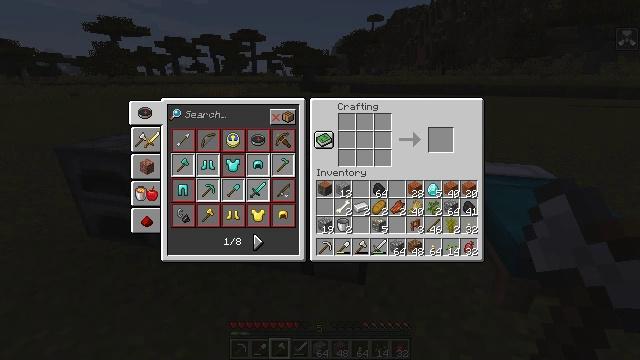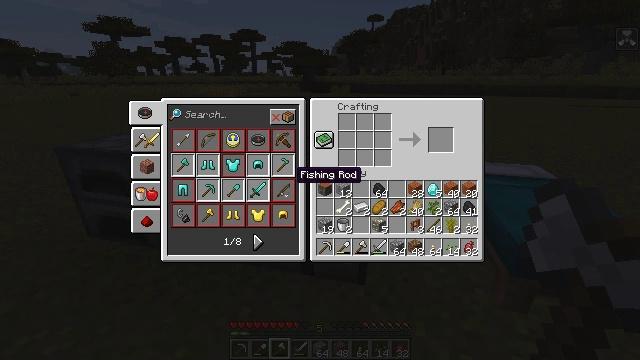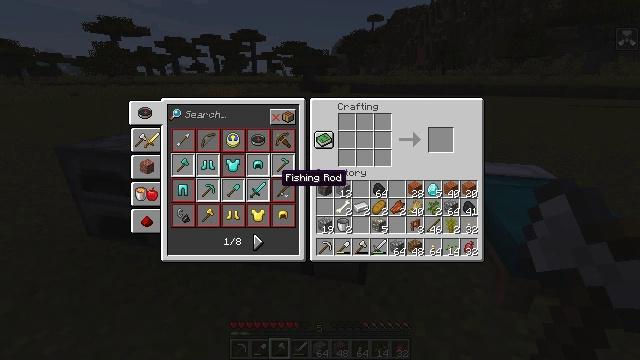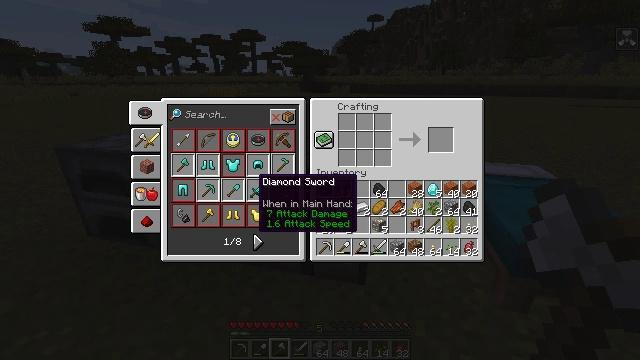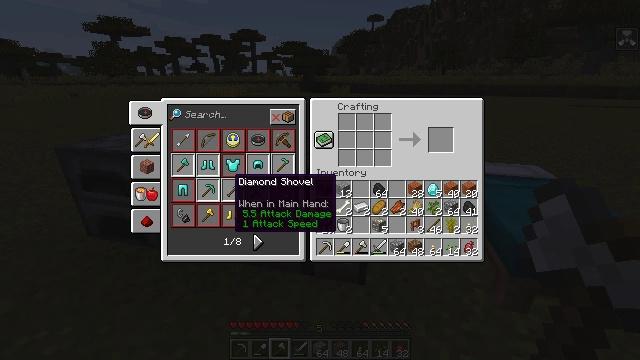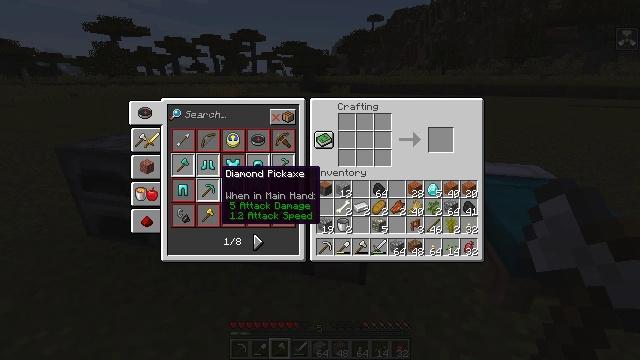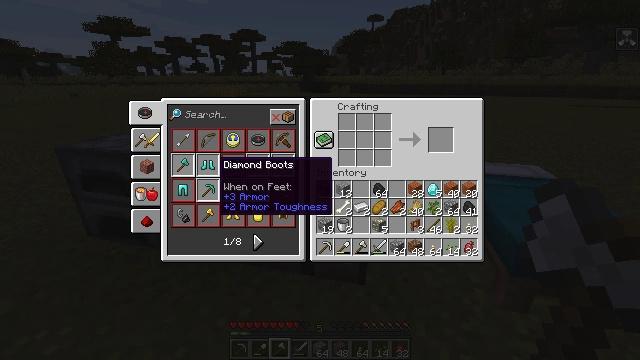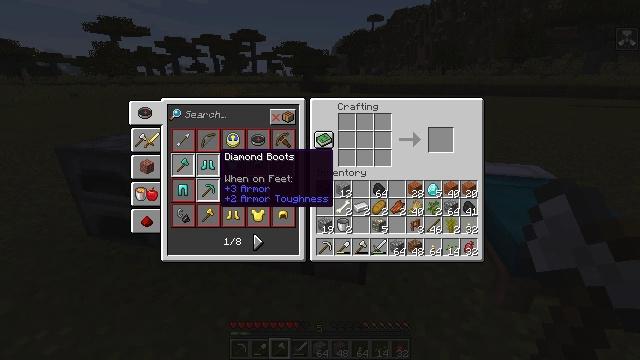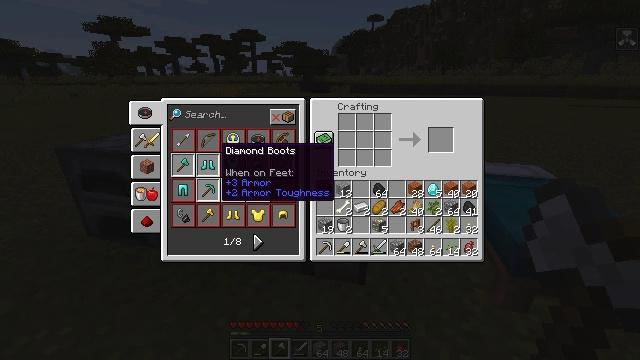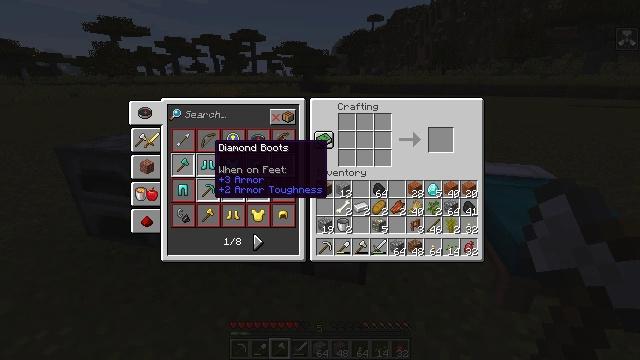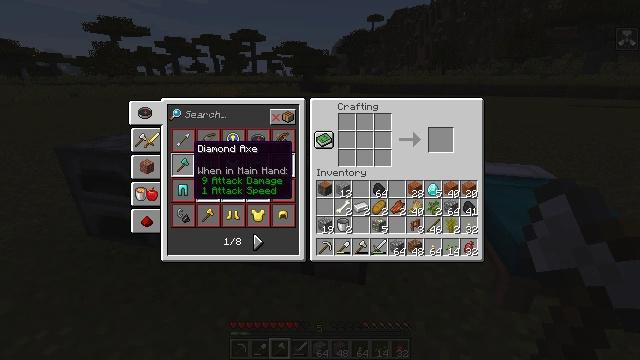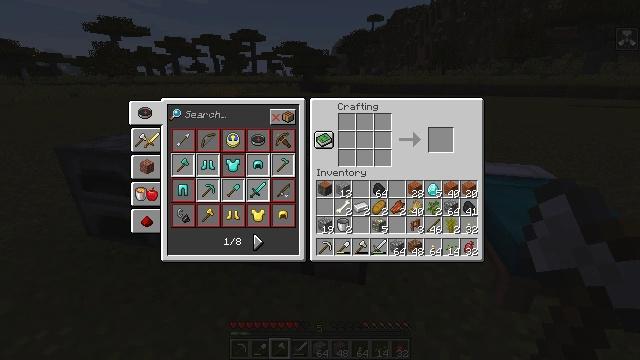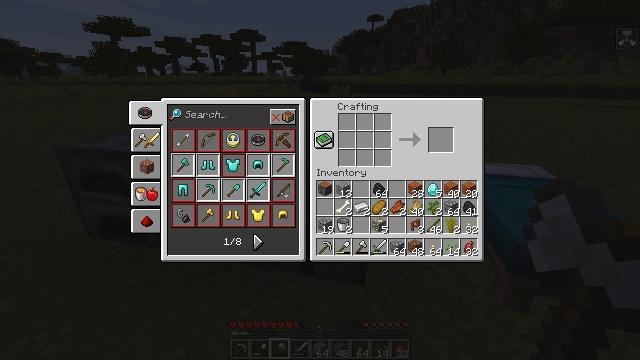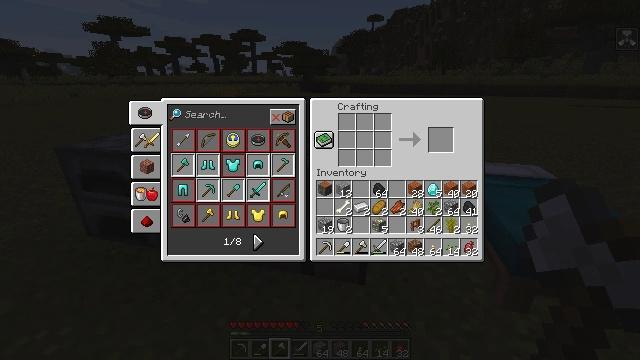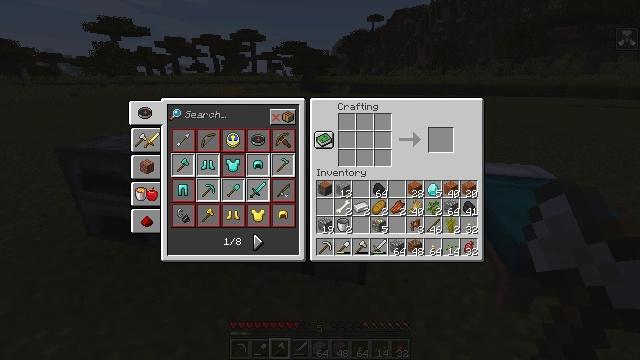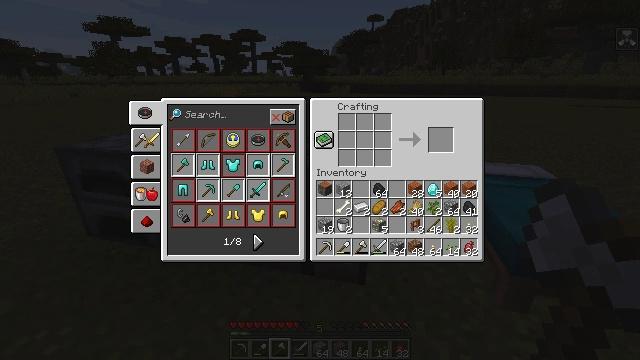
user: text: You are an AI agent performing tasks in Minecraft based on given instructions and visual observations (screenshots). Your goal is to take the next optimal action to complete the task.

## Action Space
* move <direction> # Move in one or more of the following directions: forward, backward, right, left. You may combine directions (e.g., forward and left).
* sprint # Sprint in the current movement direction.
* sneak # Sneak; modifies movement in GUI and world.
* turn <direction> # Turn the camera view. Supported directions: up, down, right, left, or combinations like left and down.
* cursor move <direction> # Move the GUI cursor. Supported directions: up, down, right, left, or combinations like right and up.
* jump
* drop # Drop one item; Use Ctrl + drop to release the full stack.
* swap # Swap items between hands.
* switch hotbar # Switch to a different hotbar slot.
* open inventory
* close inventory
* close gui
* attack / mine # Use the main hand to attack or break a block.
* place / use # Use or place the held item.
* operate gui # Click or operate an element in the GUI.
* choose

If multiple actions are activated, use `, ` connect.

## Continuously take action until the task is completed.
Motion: motion action
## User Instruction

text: Combine acacia wood and sticks in a crafting table for an acacia fence.
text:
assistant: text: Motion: cursor move left
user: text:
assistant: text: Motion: cursor move left
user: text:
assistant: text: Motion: cursor move left
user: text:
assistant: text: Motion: cursor move left
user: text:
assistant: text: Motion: cursor move left and up
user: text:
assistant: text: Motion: cursor move up
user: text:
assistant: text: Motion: cursor move up
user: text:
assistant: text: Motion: no_op
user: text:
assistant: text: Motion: cursor move left
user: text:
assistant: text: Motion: cursor move left
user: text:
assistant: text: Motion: cursor move left
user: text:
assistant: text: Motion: no_op
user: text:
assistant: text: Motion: no_op
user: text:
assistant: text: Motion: cursor move up
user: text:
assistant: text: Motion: cursor move up
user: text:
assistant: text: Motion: no_op
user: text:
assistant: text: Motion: operate gui
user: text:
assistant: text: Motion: operate gui
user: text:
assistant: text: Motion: operate gui
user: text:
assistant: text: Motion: no_op
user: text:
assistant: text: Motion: cursor move down
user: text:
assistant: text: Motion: cursor move down
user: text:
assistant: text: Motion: no_op
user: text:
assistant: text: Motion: no_op
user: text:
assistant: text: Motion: operate gui
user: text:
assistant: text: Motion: operate gui
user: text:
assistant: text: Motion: no_op
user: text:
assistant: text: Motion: no_op
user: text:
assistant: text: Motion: no_op
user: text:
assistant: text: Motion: no_op